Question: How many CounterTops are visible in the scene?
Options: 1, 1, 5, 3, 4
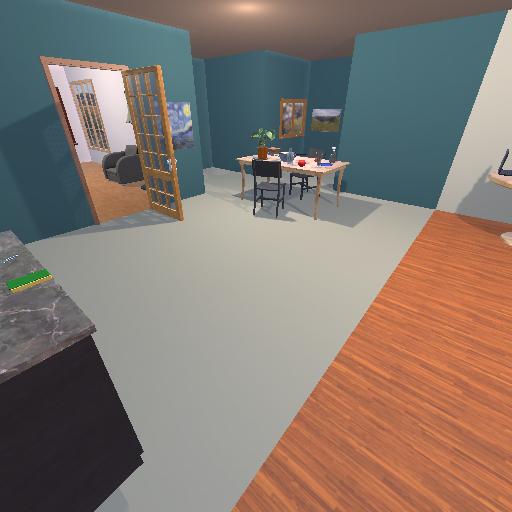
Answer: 1